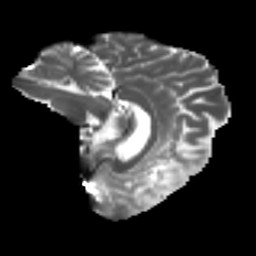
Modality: T2w
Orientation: sagittal
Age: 34
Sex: female
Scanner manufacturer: ge
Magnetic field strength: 3 T
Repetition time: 7.8 s
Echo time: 0.0606 s